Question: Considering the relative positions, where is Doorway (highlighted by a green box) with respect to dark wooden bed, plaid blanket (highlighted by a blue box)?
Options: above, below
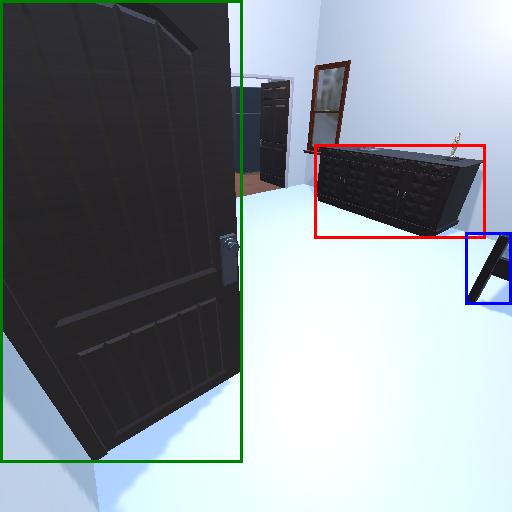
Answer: above